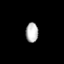
Tissue: prostate
Cell type: B cells
Senescence score: 0.6884
Nuclear area (px): 236
Mean DAPI intensity: 185.903